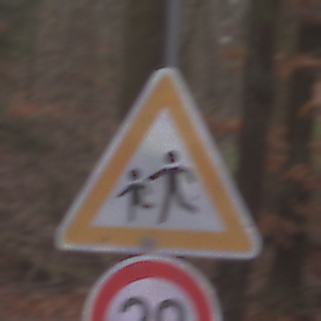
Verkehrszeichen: KinderRechts
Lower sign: Geschwindigkeit20
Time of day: Midday
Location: Outdoor (Nature)
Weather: Overcast
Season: Autumn
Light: Natural